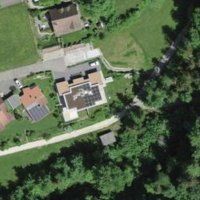
EUNIS habitat code: 52
Species observed at this site:
Geranium robertianum